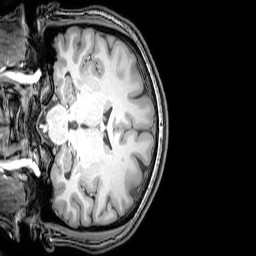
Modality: T1w
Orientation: coronal
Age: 21
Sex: female
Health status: healthy
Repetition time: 0.081 s
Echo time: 0.037 s